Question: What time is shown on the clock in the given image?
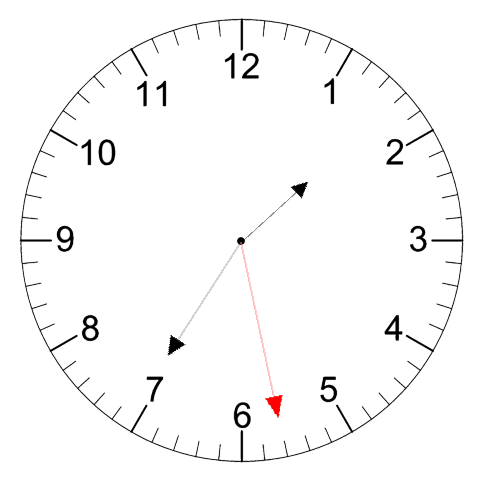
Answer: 01:35:28